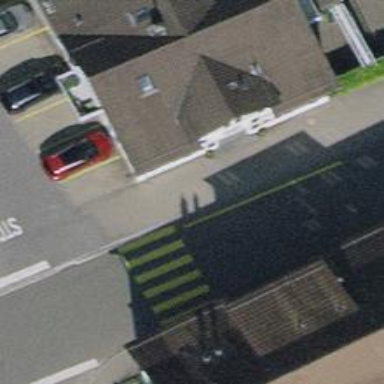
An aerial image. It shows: Kerb barrier.